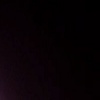
Label: space